Question: This has been happening pretty consistently in the past 24 hours, it seems any time intellisense comes up visual studio gets these black garbled rectangles all over it. I thought this was a video card issue so I swapped it out for a new one, and the issue persisted. Has anybody seen this problem before? Sorry if this isn't exactly code related.

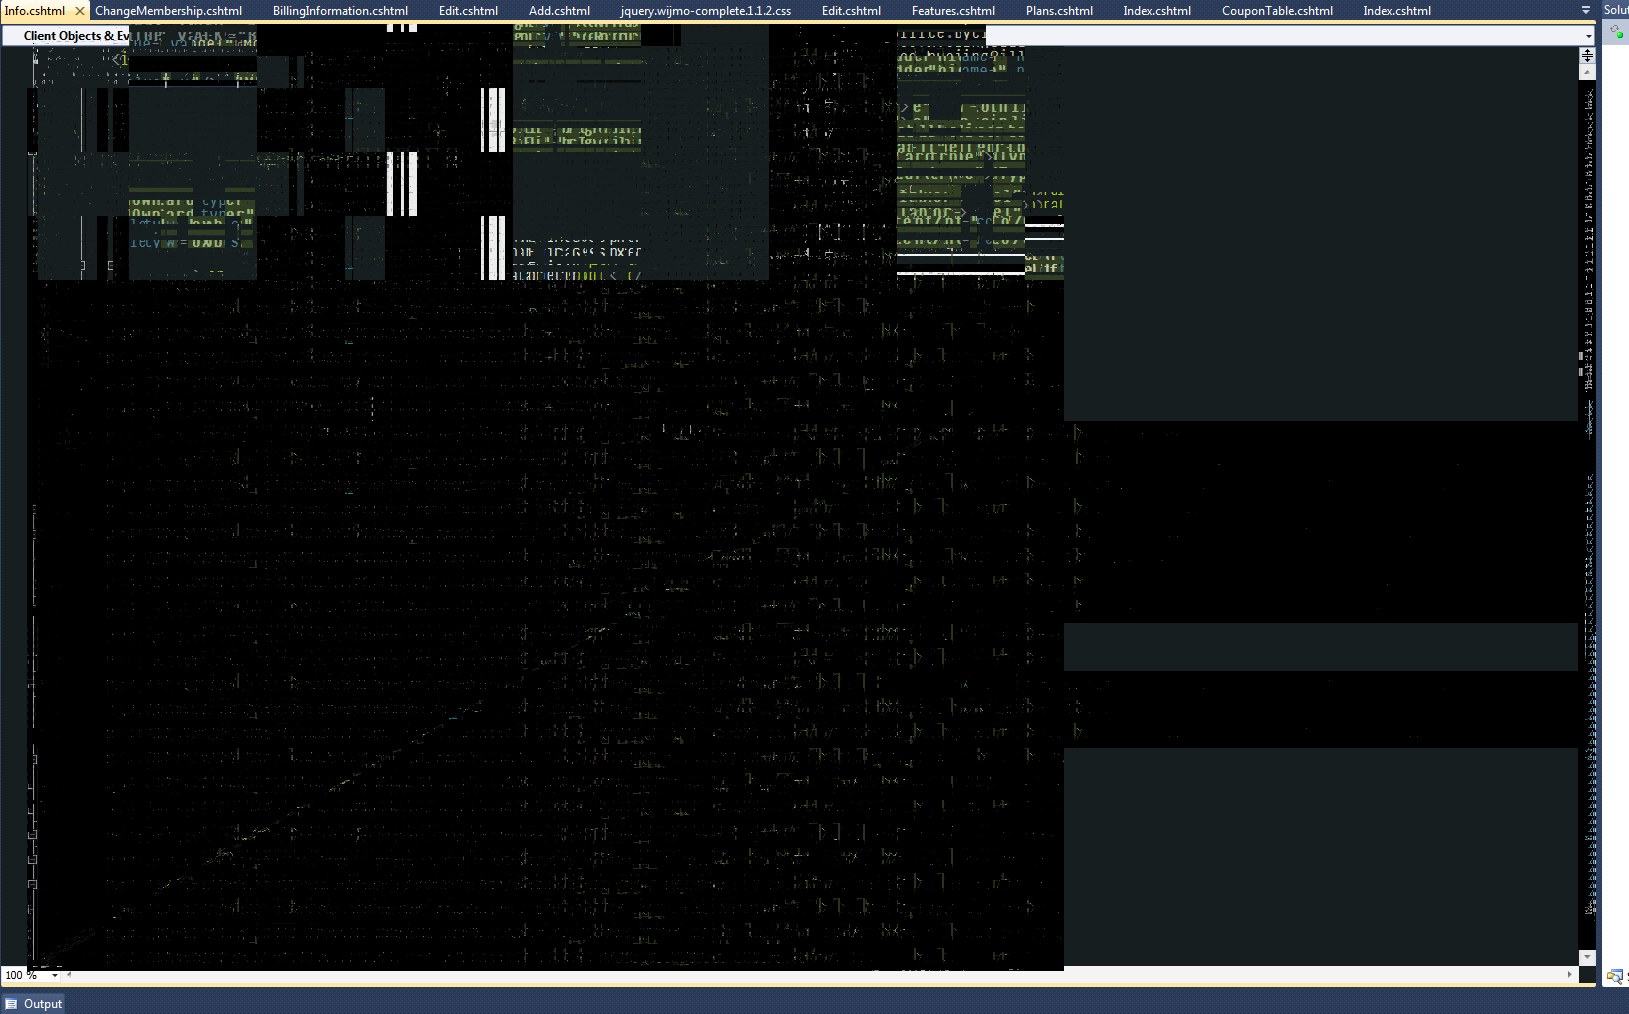
Answer: If it is enabled, you can try turning off Hardware Acceleration in Visual Studio under Tools > Options. Make sure to check "Show All Settings" as well.